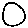
Label: circle